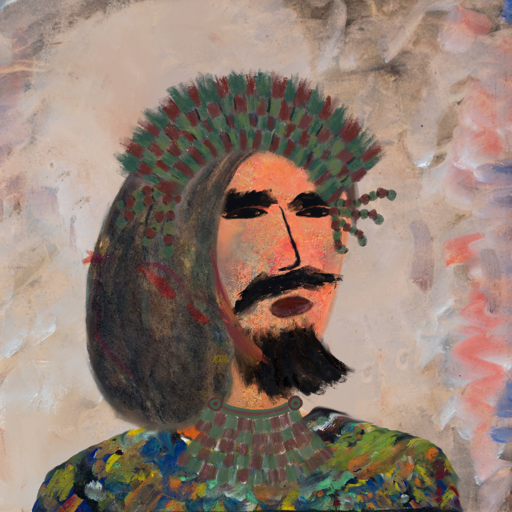
Background: Roy_Bahadur, Head And Neck Side: Irani, Face Side: Mosgoul, Bust: An_Impression, Hair Side: Gypsy_Mother, Head Accessory: After_Raid_Crown, Second Necklace: After_Raid, Necklace: Blank, Baby: Blank